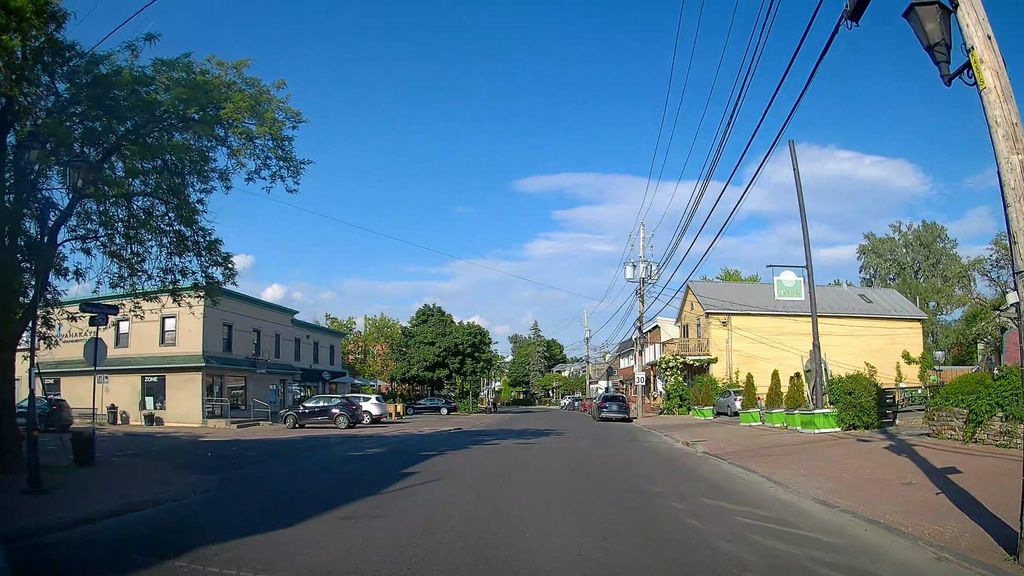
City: montreal